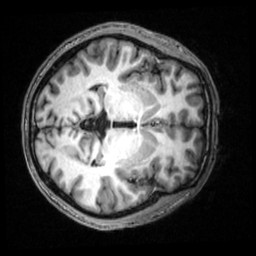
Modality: T1w
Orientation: axial
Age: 20
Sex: male
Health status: healthy
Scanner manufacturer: siemens
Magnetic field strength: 3 T
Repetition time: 2.53 s
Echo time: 0.00339 s